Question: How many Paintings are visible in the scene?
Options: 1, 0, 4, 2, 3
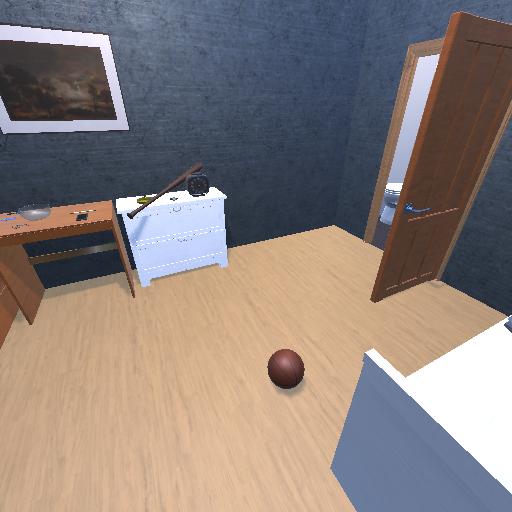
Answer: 1